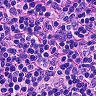
Metastatic tissue present: no